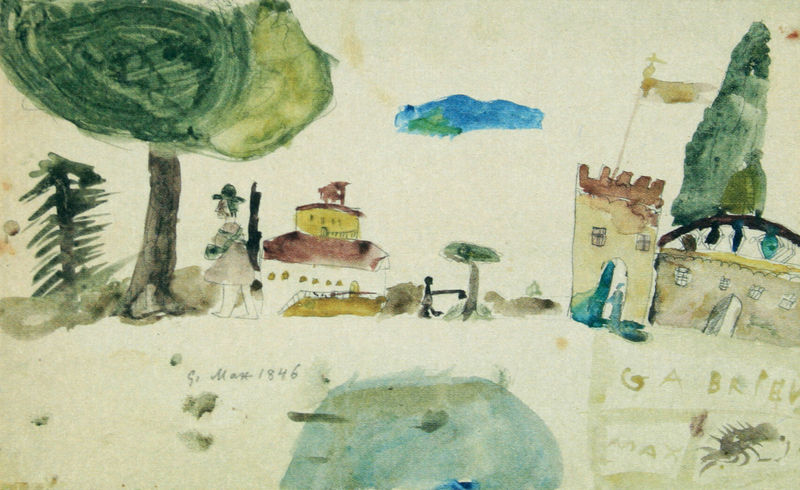
Titel: Kinderzeichnung
Künstler: Gabriel von Max
Standort: München
Institution: Städtische Galerie im Lenbachhaus
Schlagwörter: baum, blau, gemälde, himmel, laub, mann, wasser, weiß, wolken, aquarell, bäume, grün, landschaft, menschen, ocker, see, stadt, teich, braun, fenster, hut, schwarz, tür, türkis, zeichnung, gebäude, haus, rot, schloss, tier, wolke, beige, malerei, architektur, mensch, signatur, häuser, kirche, kind, blatt, rosa, wald, turm, schrift, papier, bogen, fassade, türen, fahne, flagge, farben, lila, violett, wasserfarbe, naiv, tannen, baumkrone, tor, zinnen, befestigung, name, neger, tusche, wasserfarben, burg, kloster, text, soldat, waffe, laubbaum, nadelbaum, tanne, namen, stadttor, jäger, gewehr, axt, holzfäller, rostrot, max, kindergarten, kinderzeichnung, gabriel, kindlich, kinderbild, hus, unrealistisch, gabriel max, türeb, 1846, g. max, wassermalfarben, 846, gabriel marx, fareben